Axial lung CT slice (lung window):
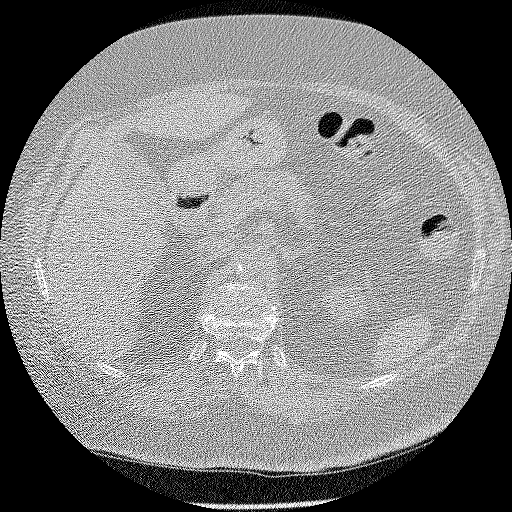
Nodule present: no